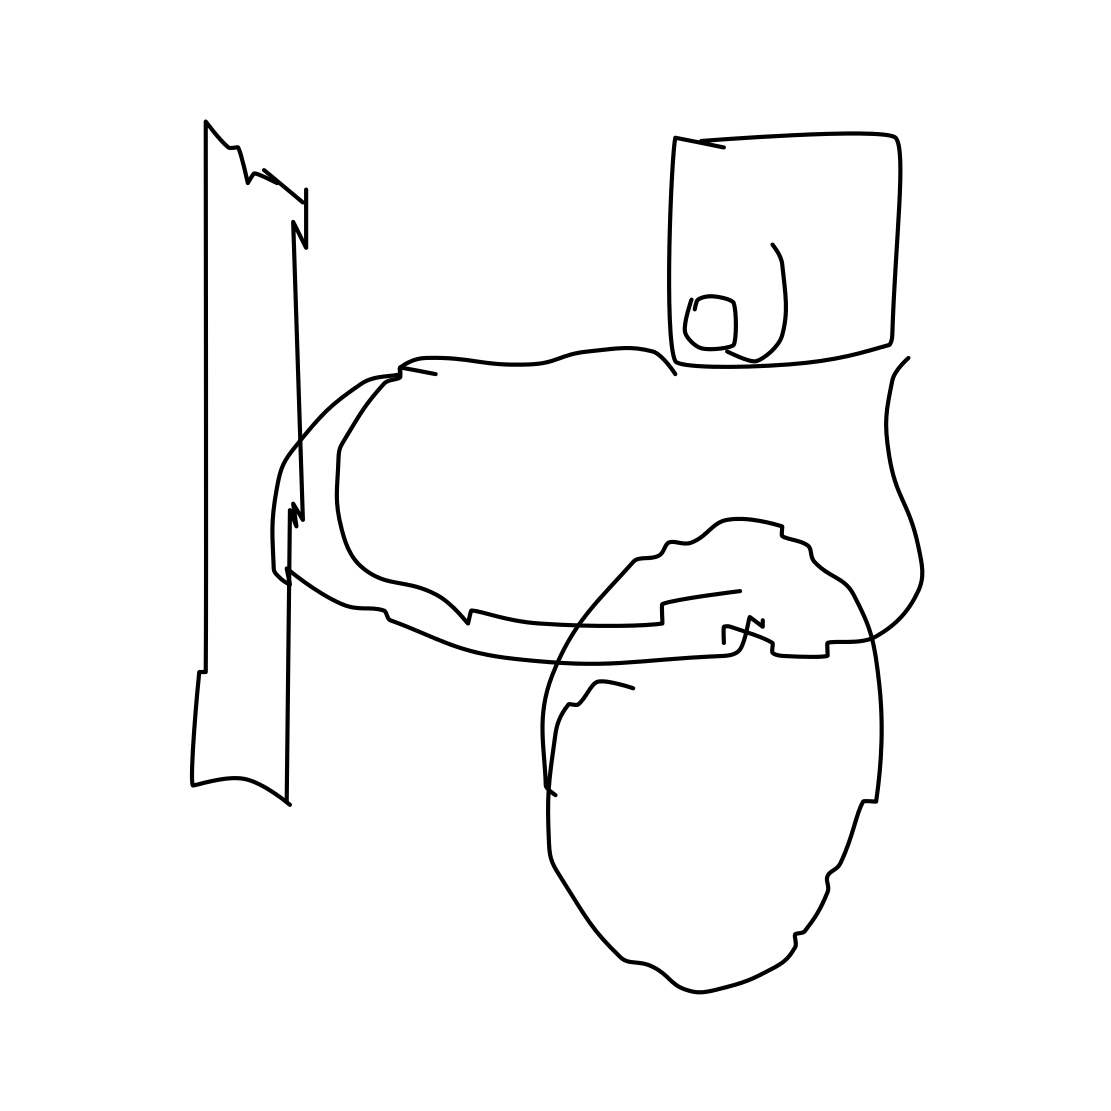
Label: bulldozer